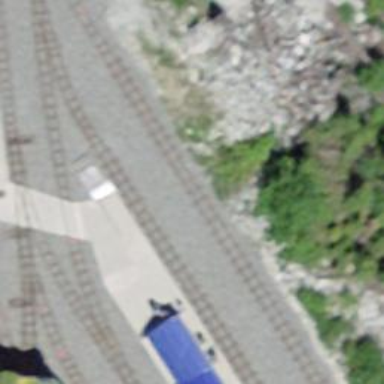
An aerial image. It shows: Abandoned railway yard.